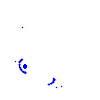
Particle: electron